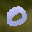
Label: 0